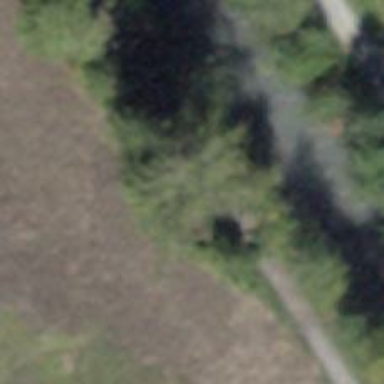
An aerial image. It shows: Bench.